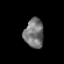
Tissue: prostate
Cell type: T cells
Senescence score: 0.3232
Nuclear area (px): 552
Mean DAPI intensity: 118.203